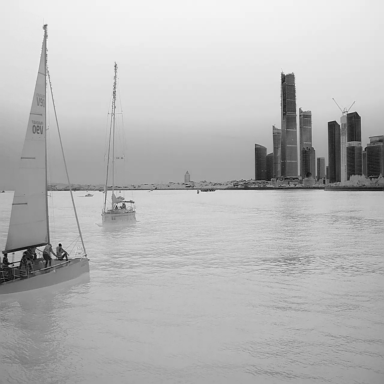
There are two sailboats in the infrared image.